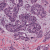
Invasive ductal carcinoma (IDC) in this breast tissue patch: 1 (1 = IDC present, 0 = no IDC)